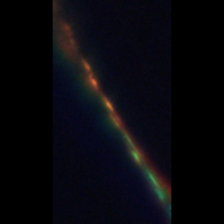
Taxon: Psuedo-nitzschia
Group: Diatoms